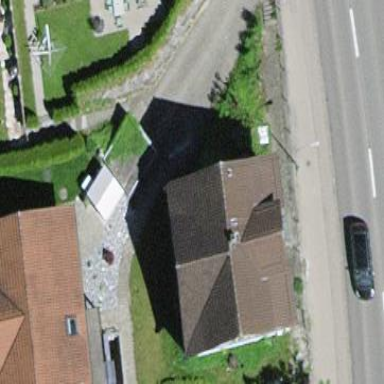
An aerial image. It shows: Detached building with hipped roof shape.